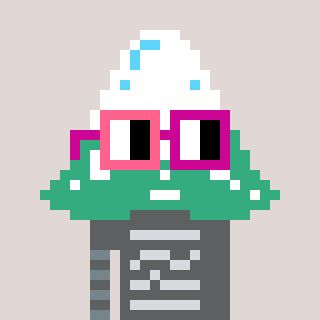
a pixel art character with square pink and red glasses, a snowy mountain-shaped head and a darkpink-colored body on a warm background